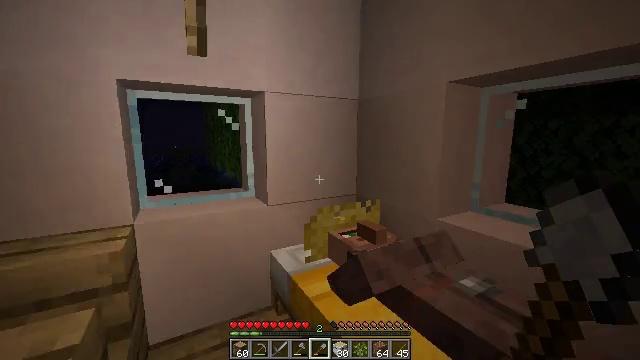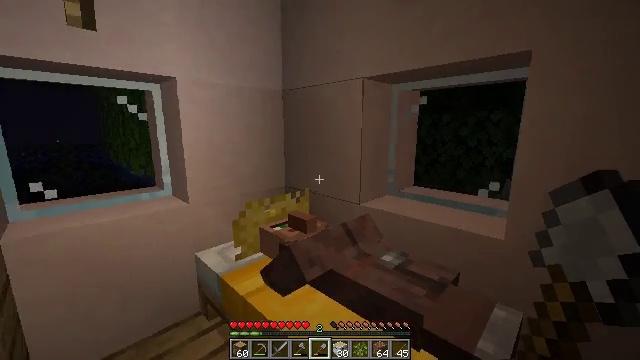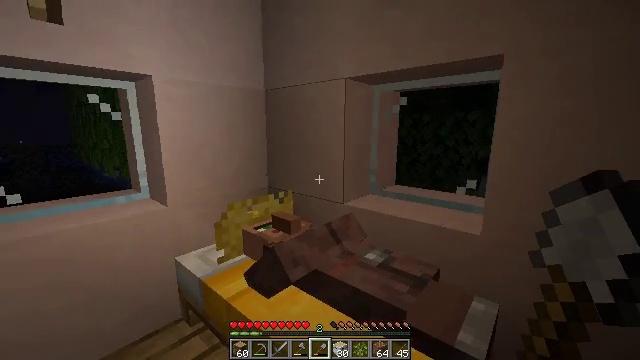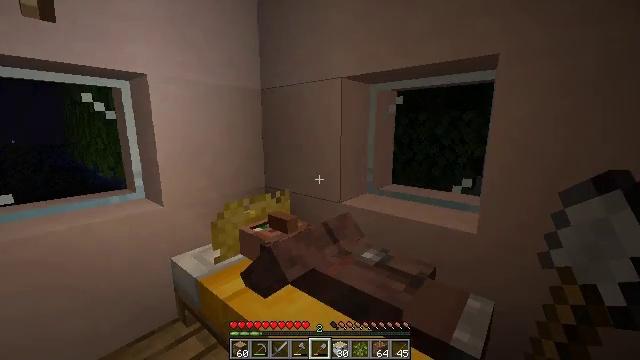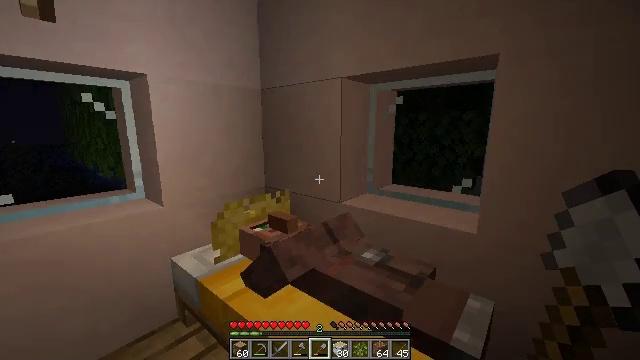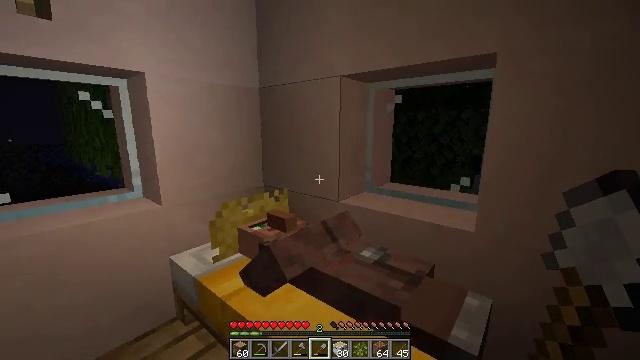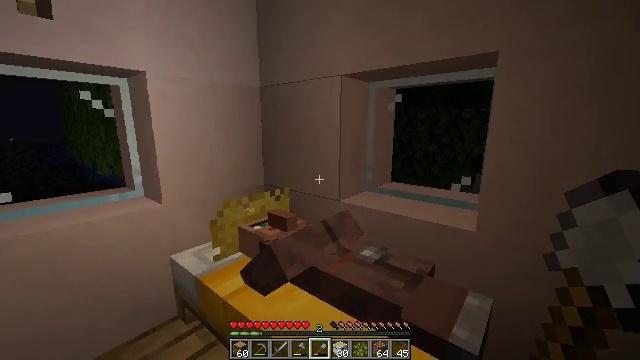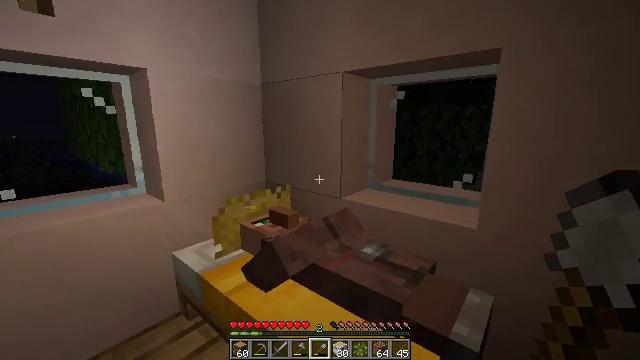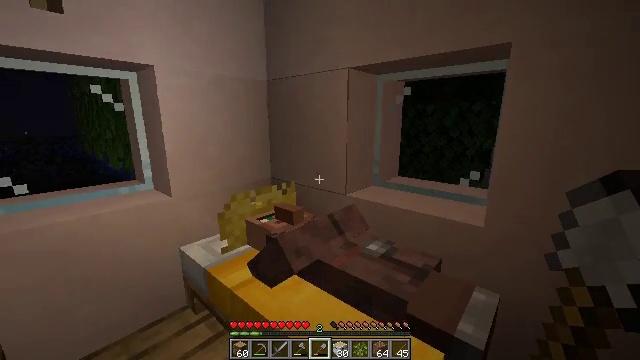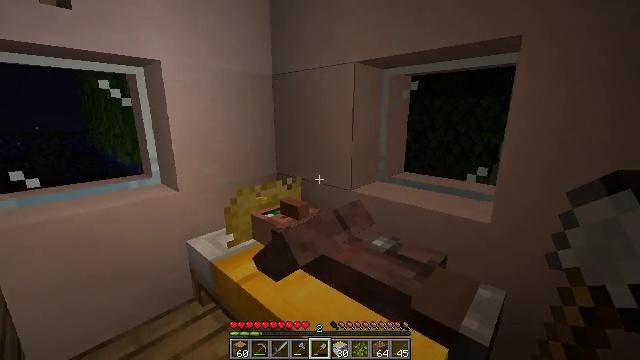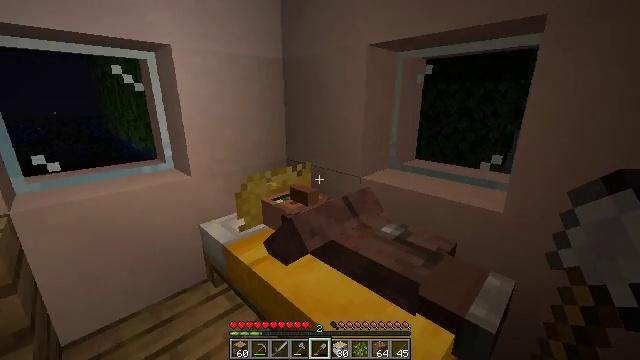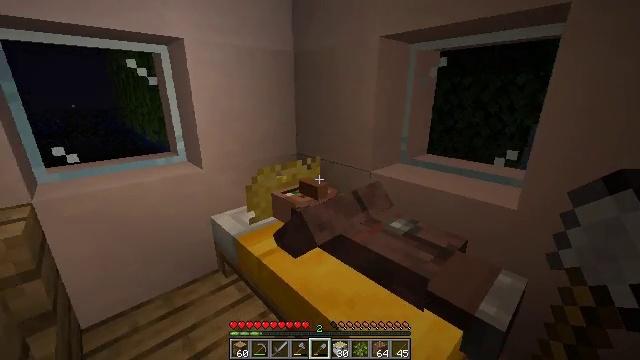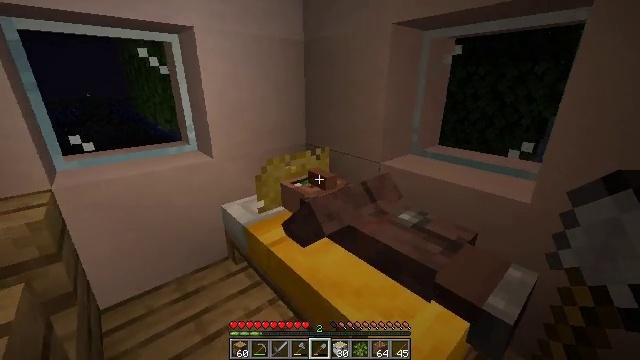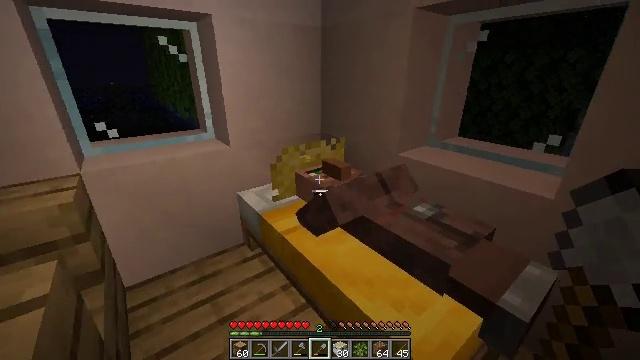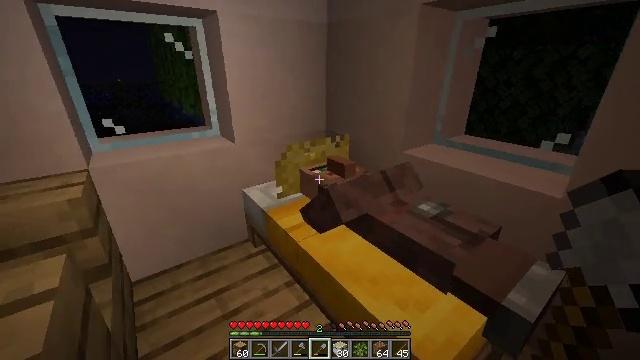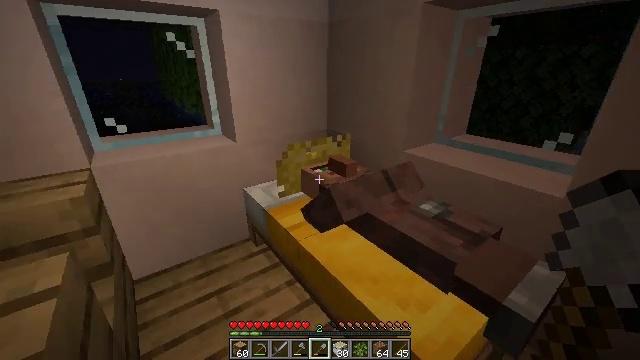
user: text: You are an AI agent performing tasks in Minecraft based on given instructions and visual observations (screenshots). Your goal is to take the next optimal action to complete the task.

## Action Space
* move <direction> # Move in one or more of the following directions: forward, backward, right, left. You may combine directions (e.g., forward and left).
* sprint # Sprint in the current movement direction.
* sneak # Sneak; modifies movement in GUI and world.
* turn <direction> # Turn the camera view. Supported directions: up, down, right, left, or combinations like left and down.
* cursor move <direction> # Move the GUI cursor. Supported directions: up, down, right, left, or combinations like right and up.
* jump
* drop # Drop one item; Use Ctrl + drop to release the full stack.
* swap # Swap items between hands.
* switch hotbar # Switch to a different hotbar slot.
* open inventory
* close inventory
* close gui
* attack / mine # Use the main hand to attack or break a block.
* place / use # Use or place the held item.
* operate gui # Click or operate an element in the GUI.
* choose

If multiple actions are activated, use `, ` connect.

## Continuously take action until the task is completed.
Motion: motion action
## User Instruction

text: Destroy the yellow bed to recycle it.
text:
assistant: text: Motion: turn right and down
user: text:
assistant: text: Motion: turn right
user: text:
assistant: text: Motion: no_op
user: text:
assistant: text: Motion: no_op
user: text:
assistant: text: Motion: no_op
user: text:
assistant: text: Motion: no_op
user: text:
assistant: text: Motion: no_op
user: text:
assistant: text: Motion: turn left
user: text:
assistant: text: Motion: turn left and down
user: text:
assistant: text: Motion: turn left and down
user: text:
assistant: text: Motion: turn left and down
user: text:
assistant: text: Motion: turn left and down
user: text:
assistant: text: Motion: turn left and down
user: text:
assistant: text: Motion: turn left
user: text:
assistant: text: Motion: no_op
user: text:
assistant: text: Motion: no_op
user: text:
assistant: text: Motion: move forward
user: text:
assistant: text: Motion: move forward
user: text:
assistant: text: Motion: move forward
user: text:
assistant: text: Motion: move forward
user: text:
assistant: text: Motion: no_op
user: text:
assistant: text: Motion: no_op
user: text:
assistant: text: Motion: no_op
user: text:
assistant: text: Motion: no_op
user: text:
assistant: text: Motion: turn down
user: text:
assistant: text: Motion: turn right and down
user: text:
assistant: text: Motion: turn right and down
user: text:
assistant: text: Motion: turn right and down
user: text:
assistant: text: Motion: turn right and down
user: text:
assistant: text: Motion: turn down